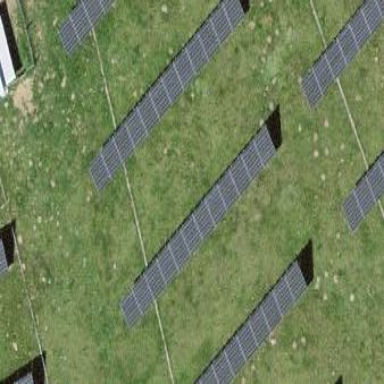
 consisting of solar photovoltaic panels."